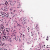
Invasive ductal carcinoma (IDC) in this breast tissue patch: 1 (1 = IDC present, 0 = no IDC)